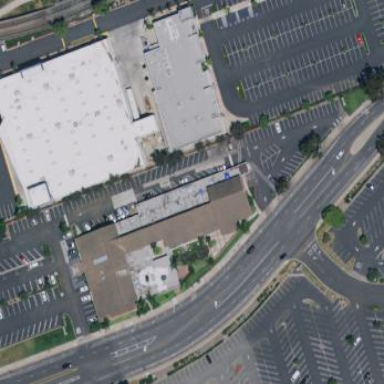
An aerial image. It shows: Commercial building.